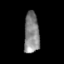
Tissue: skin
Cell type: Epithelial cells
Senescence score: 0.7176
Nuclear area (px): 605
Mean DAPI intensity: 134.107